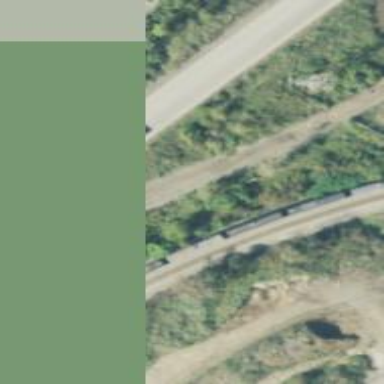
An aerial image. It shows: Railway siding for service.